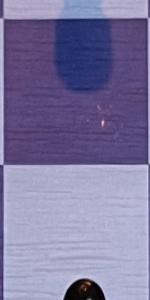
Label: Empty